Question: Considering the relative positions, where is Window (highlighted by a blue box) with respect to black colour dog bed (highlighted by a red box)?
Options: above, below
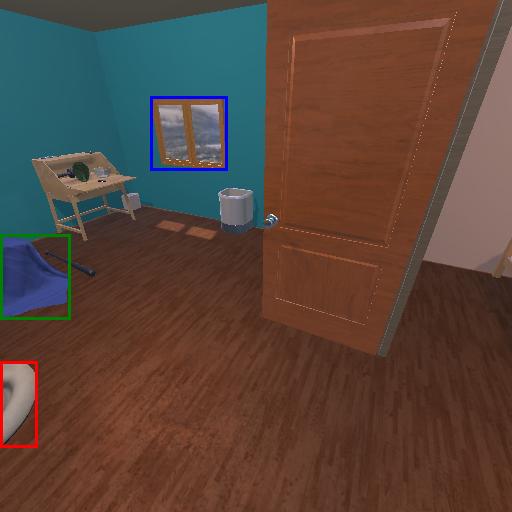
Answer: above